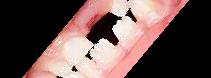
Condition: hypodontia